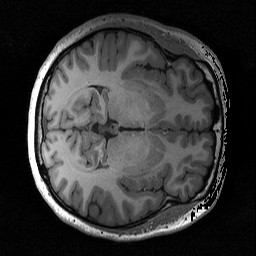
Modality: T1w
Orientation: axial